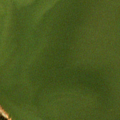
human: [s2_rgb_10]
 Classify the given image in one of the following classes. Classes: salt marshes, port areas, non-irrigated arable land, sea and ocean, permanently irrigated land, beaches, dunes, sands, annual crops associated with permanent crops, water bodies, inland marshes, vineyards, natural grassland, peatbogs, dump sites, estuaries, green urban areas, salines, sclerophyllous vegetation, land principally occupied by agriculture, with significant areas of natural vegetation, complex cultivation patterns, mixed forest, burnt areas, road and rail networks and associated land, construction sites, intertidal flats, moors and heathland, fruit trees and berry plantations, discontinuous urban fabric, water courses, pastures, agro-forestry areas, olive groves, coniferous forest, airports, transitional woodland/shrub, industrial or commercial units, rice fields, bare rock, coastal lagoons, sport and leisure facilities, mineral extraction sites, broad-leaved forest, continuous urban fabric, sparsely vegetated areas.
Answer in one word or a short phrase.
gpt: mixed forest, coastal lagoons